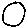
Label: circle